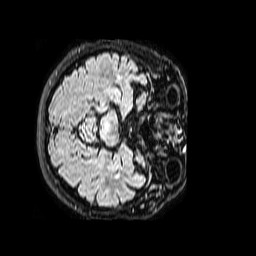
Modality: FLAIR
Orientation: axial
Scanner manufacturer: philips
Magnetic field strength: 1.5 T
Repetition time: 8 s
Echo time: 0.3011 s